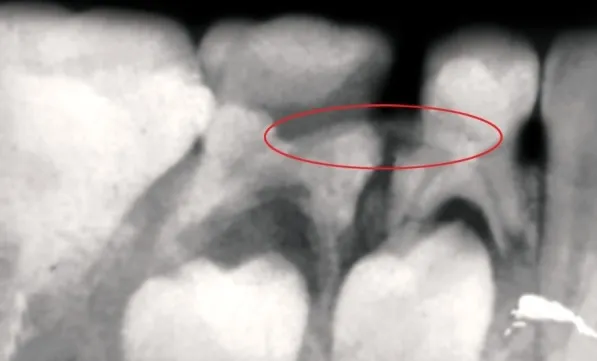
IOPA radiograph showing radiopaque object in the canals of adjacent deciduous molars.
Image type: radiology (x_ray)